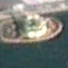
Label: Towing_vessel